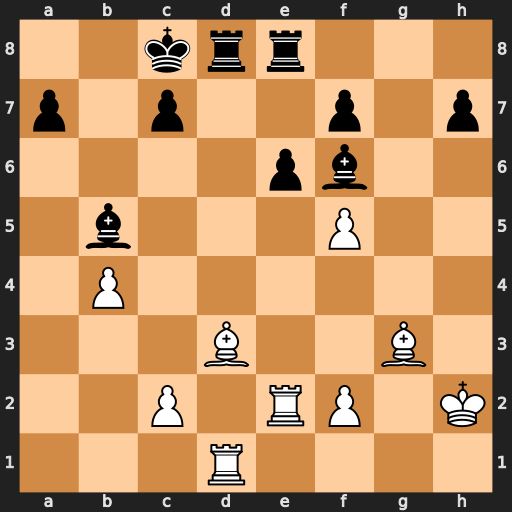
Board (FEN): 2krr3/p1p2p1p/4pb2/1b3P2/1P6/3B2B1/2P1RP1K/3R4
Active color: w
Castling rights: -
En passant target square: -
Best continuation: Bxb5 Rxd1 Bxe8